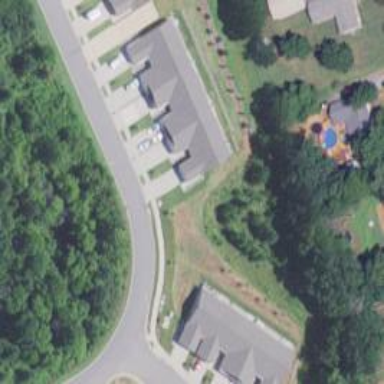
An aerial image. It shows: Driveway.